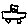
Label: car